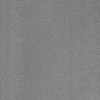
Atmospheric dust classification: dusty